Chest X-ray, PA view. Patient: 60 years old, sex M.
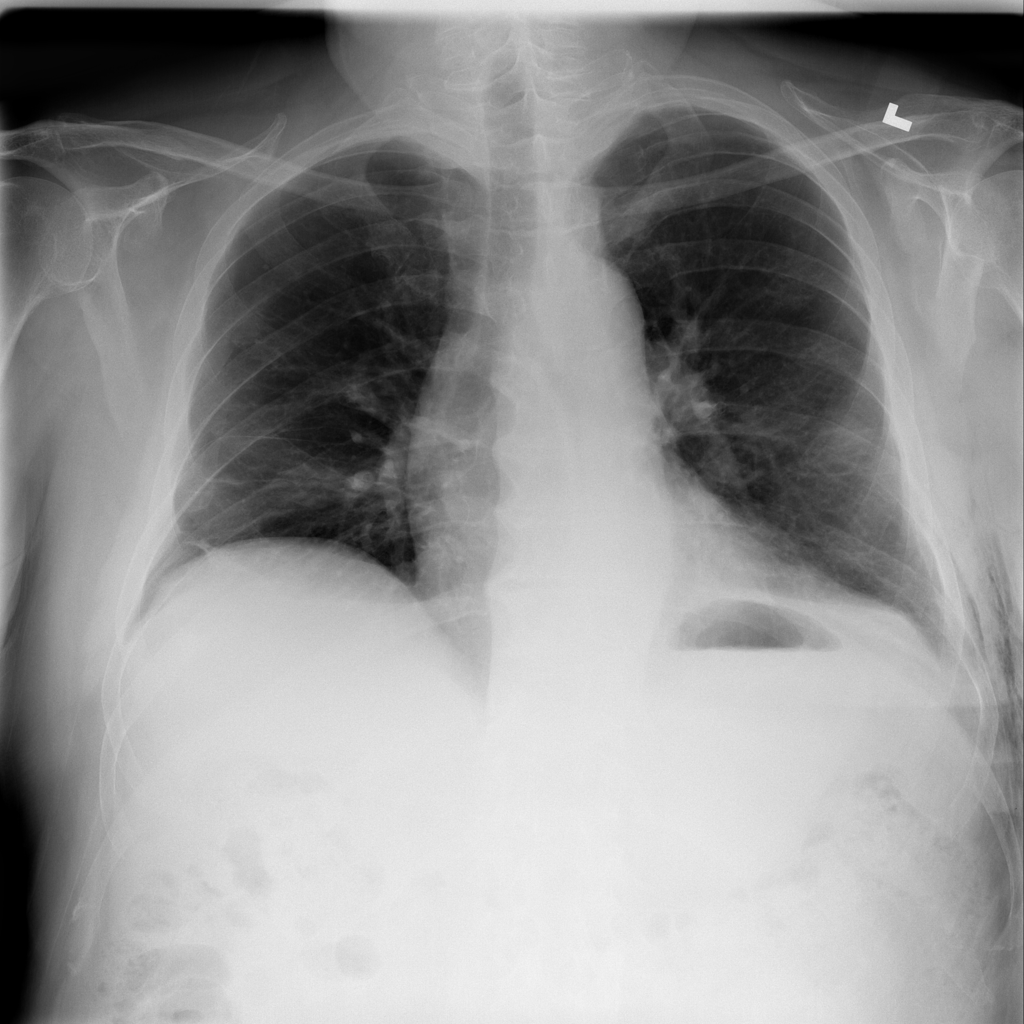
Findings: Atelectasis, Edema, Emphysema